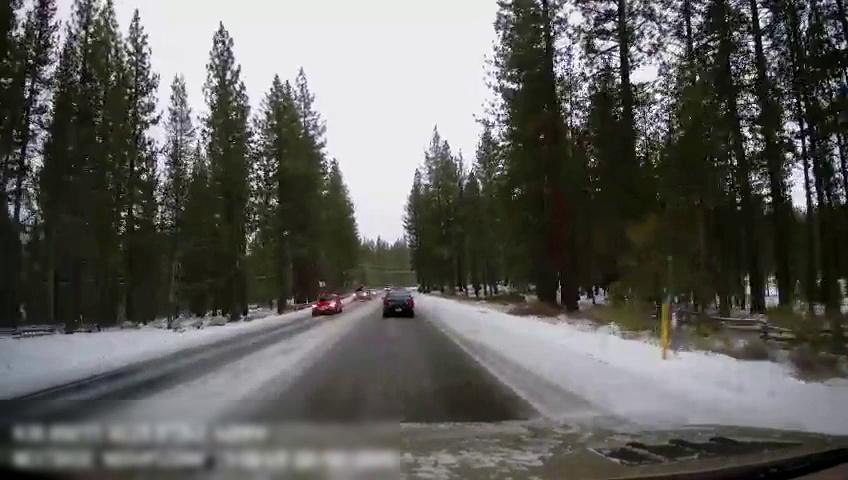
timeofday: Day
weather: Snowy
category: Drivable Space
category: Vehicles | SUV
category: Vehicles | Car
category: Vehicles | Car
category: Lanes | Current Lane